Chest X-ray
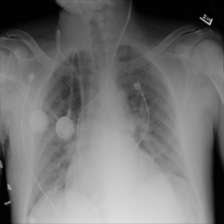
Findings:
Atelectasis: negative
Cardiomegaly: positive
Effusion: negative
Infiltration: positive
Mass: negative
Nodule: negative
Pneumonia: negative
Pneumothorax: negative
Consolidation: negative
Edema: negative
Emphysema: negative
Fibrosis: negative
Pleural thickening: negative
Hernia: negative